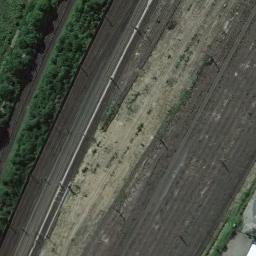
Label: railway